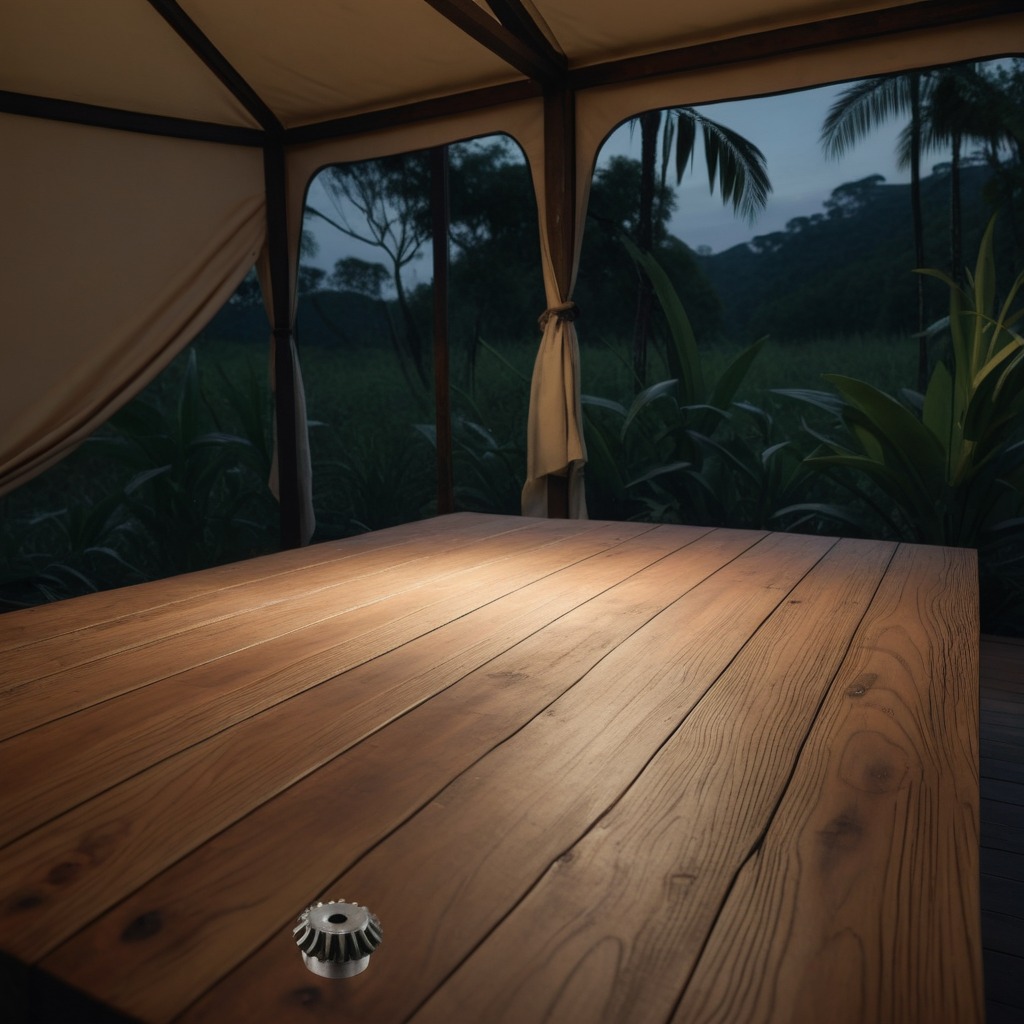
A steel gear with teeth is lying on the wooden table.